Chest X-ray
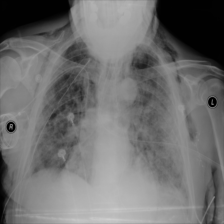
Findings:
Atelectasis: negative
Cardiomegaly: negative
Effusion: negative
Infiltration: negative
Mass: negative
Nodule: negative
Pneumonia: negative
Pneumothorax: positive
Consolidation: negative
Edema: negative
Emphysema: negative
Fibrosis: negative
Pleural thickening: negative
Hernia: negative